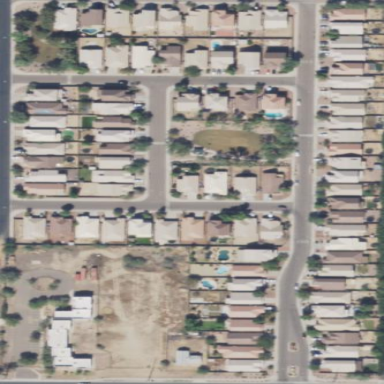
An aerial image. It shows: Residential area consisting of single-family homes.